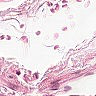
Metastatic tissue present: no